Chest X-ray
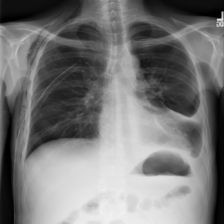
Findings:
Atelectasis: positive
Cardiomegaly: negative
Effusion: positive
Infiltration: negative
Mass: negative
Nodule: negative
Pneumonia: negative
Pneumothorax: negative
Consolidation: negative
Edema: negative
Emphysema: positive
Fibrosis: negative
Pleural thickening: positive
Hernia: negative